七年级 · 画法几何学
(本小题 8.0 分)

我们知道用 5 根火柴棒可以拼成 2 个三角形, 那么, 再增加 1 根火柴棒, 你能否拼出 4 个边长等于一根火柴棒长的等边三角形呢? 若能, 请画出示意图, 并说明是平面图形还是立体图形.
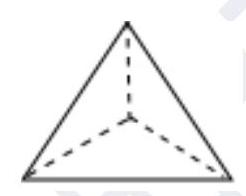
答案: 解: 先把3根火柴棒拼成一个等边三角形, 进而让剩下的 3 根火柴棒与原来的 3 根火柴棒组合成三棱锥: 三棱雉有 4 个面, 每个面都是一样大小的三角形。是立体图形.
如图:

解析: 此题考查学生的动手操作能力及空间想象能力; 得到拼成几何体的形状是解决本题的关键. 把六根火柴棒组合成一个正三棱雉即可.